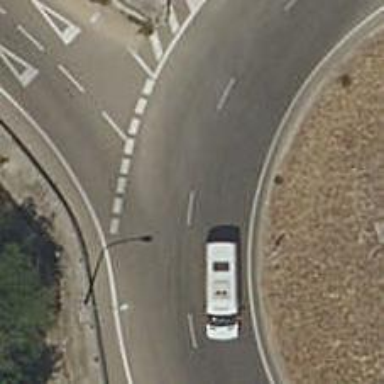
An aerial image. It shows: Roundabout at tertiary road junction.